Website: walmart
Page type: customer-info-address
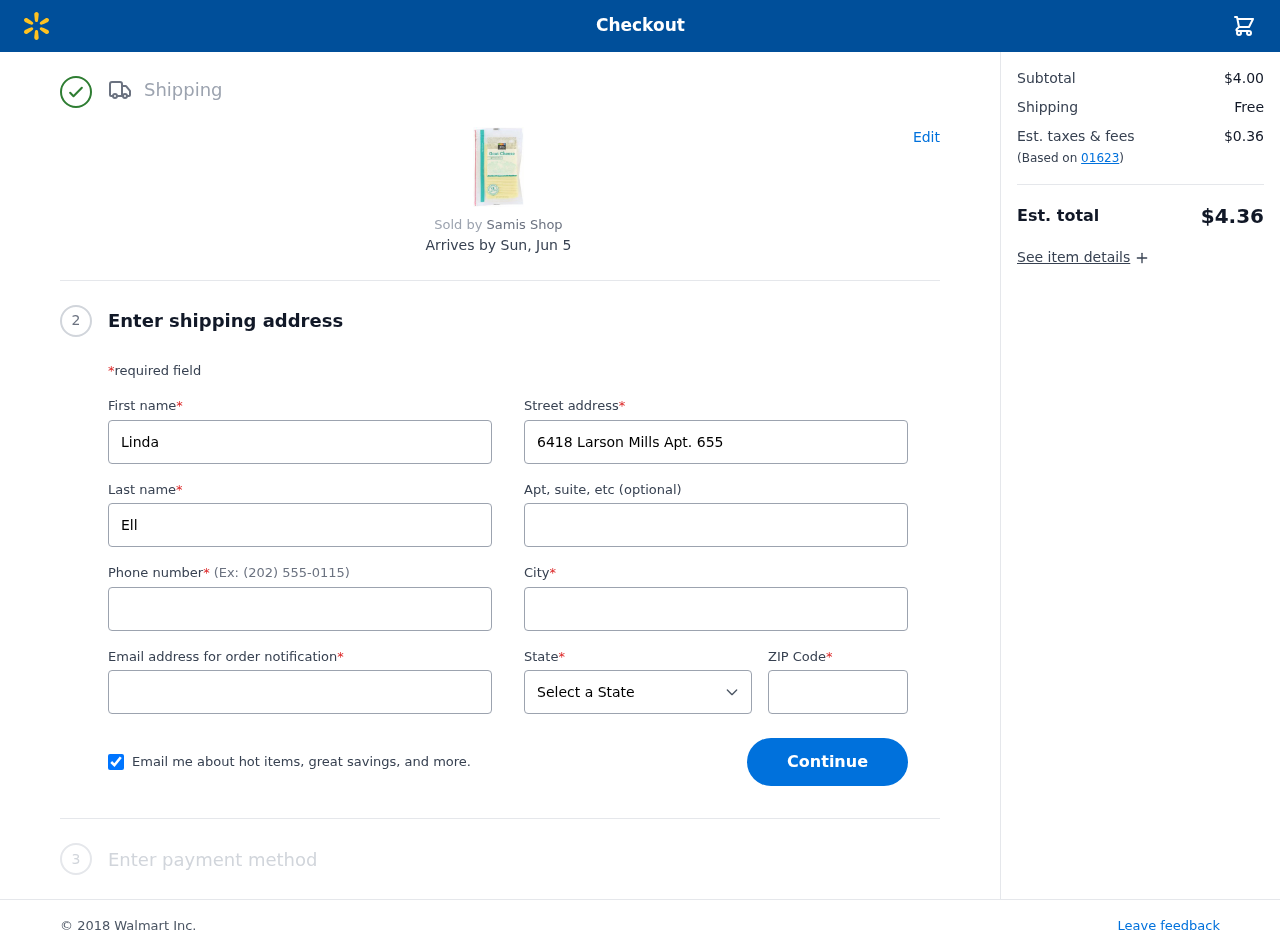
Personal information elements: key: PII_CITY
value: West Brooke
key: PII_EMAIL
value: lindaellis@gmail.com
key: PII_FIRSTNAME
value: Linda
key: PII_LASTNAME
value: Ellis
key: PII_PHONE
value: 7017471692
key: PII_POSTCODE
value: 01623
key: PII_STATE
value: Kansas
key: PII_STREET
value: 6418 Larson Mills Apt. 655
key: PII_STREET2
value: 2041 Armstrong Bypass
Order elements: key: ORDER_DELIVERY_DATE
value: Sun, Jun 5
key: ORDER_SUBTOTAL
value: $4.00
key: ORDER_SHIPPING_COST
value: Free
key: ORDER_TAX
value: $0.36
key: ORDER_TOTAL
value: $4.36